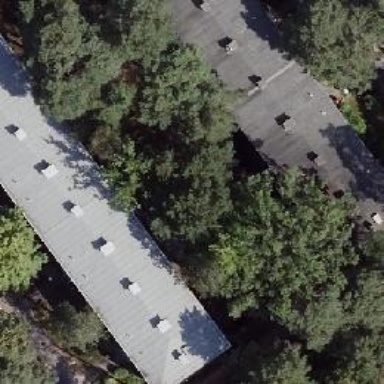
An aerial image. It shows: Building with apartments and flat roof.